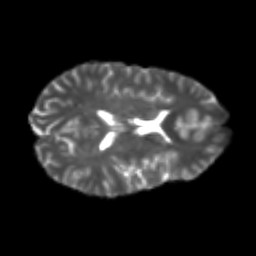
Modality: T2w
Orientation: axial
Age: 23
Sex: male
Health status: healthy
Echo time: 0.074 s